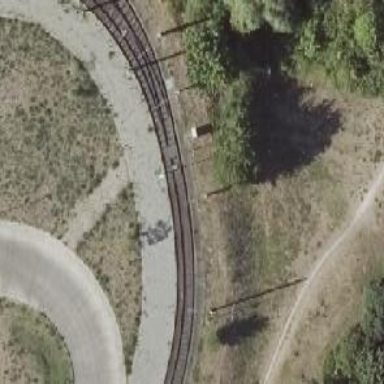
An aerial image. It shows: Railway switch.